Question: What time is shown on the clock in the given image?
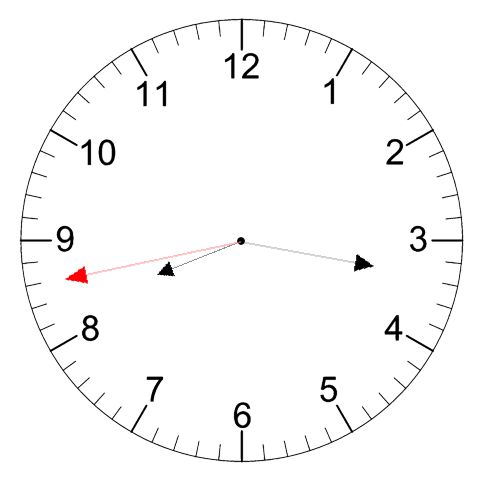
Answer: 08:16:43